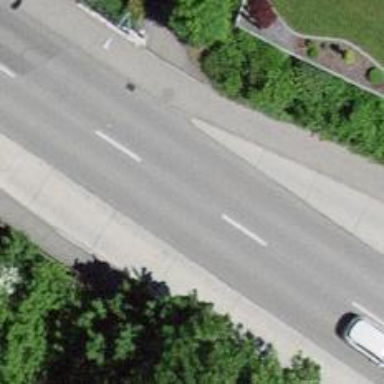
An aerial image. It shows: Secondary road with sidewalks on both sides.